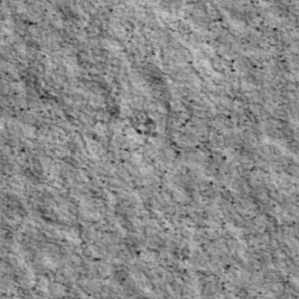
Label: non_frost